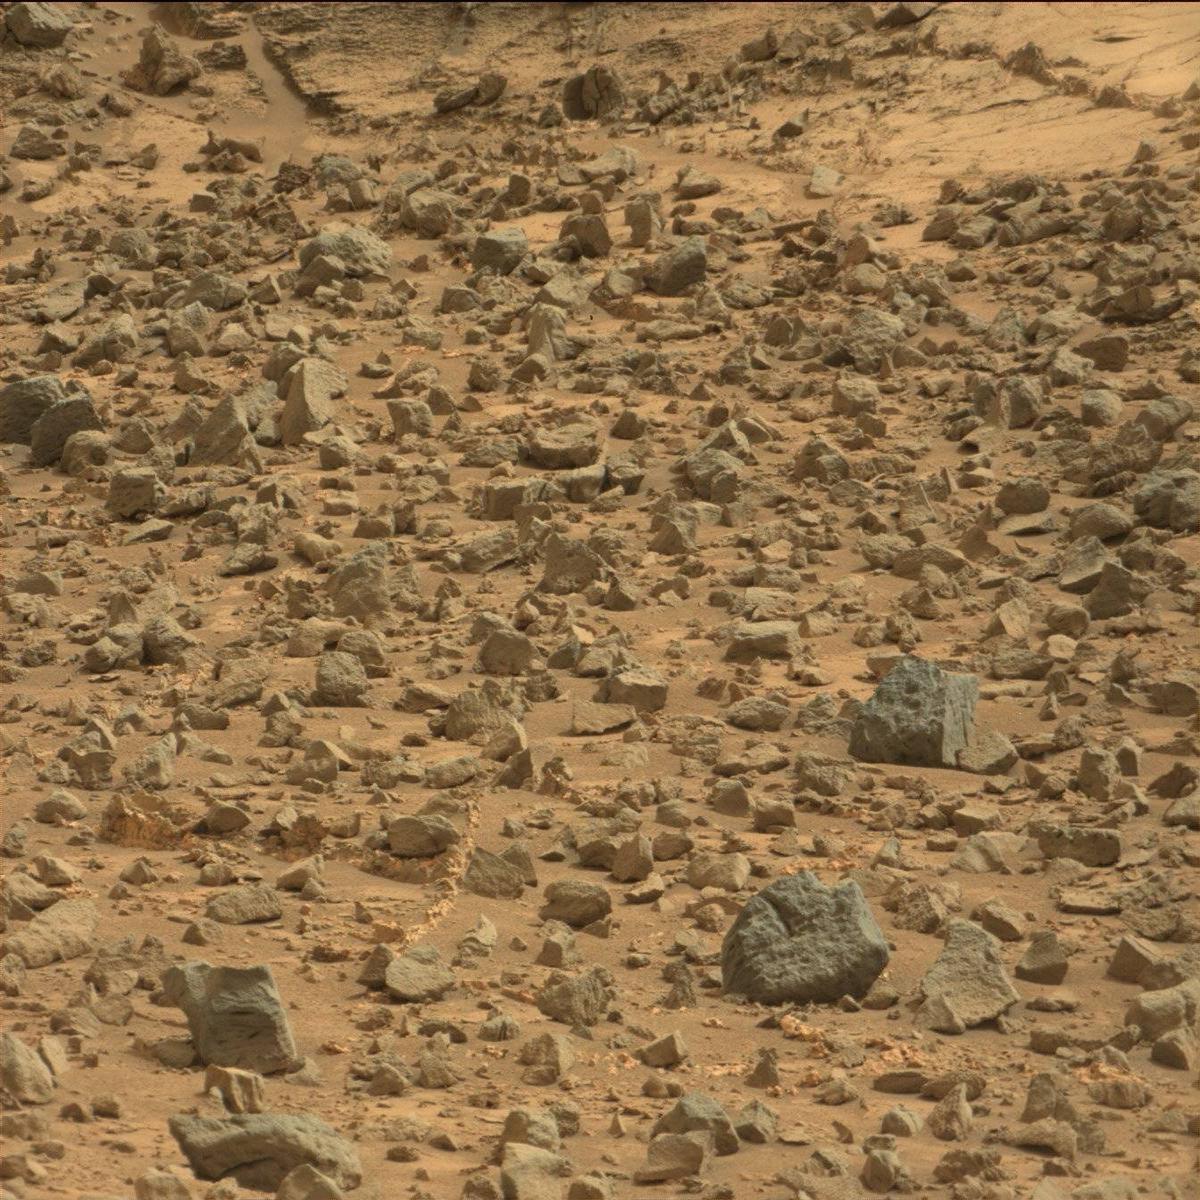
Terrain classes present: Bedrock, Sand / Soil